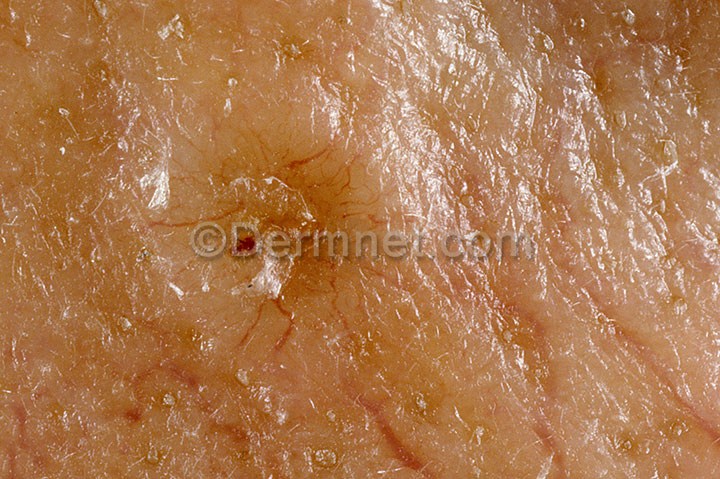
Disease: Actinic Keratosis Basal Cell Carcinoma and other Malignant Lesions